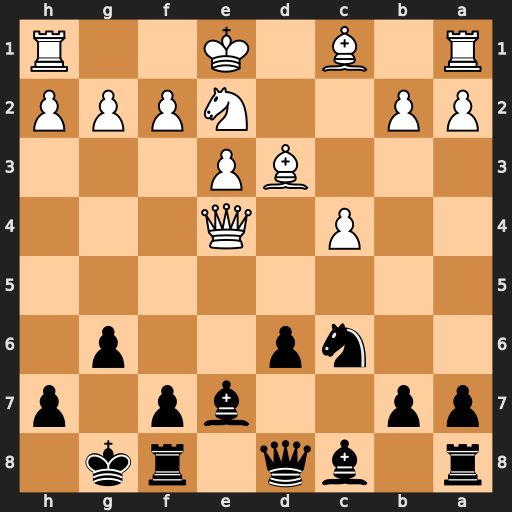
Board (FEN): r1bq1rk1/pp2bp1p/2np2p1/8/2P1Q3/3BP3/PP2NPPP/R1B1K2R
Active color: b
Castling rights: KQ
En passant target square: -
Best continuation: Bf5 Qxf5 gxf5